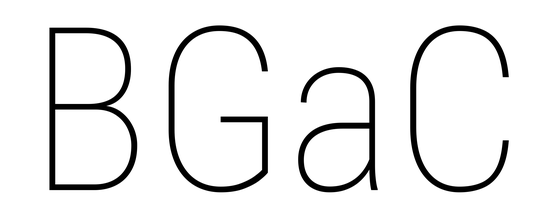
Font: Roboto_Condensed_Thin